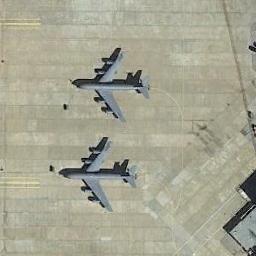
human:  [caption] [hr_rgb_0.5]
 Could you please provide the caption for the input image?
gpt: Two gray planes parked in a line on the open area .

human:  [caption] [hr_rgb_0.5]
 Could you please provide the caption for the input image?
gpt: Two planes were parked in the open space beside the building .

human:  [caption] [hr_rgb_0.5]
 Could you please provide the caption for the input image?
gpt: Here are two gray aircraft of the same type .

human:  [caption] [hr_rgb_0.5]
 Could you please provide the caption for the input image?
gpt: Two airplanes are parked on the open place .

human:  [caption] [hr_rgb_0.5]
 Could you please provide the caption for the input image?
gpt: Two planes in the parking lot around the building .